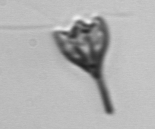
Label: Pyramimonas_longicauda